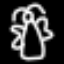
Label: angel